Question: I'm building the portfolio of my site. I want to show off a 3x3 grid of my work. I'm trying to write a javascript code that will render gray blocks as placeholders so that the total of squares (including the shots) is 9.

'''
function inventBlank() {
// define variables
var shot = document.getElementById('shot'),
a = document.getElementById('a'),
div = document.createElement('div');
// insertAfter function
function insertAfter(referenceNode, newNode) {
referenceNode.parentNode.insertBefore(newNode, referenceNode.nextSibling);
}
// if existing shots is less than 9...
if (shot < 9) {
// render gray boxes until 9
for (var i = 0; i < 10; i++) {
var div = document.createElement('div');
div.className = "shot";
div.insertAfter(a, div);
// insert new element "div" after "a"
}
}
}
inventBlank();
// call anonymous function
'''
I try to use this, but the console says it's an anonymous function!
Here is the <URL>
Basically, it's supposed to render gray blocks after the span. It will accomplish this by generating a div with the name of div.
I'm pretty sure the for loop is invalid! :(
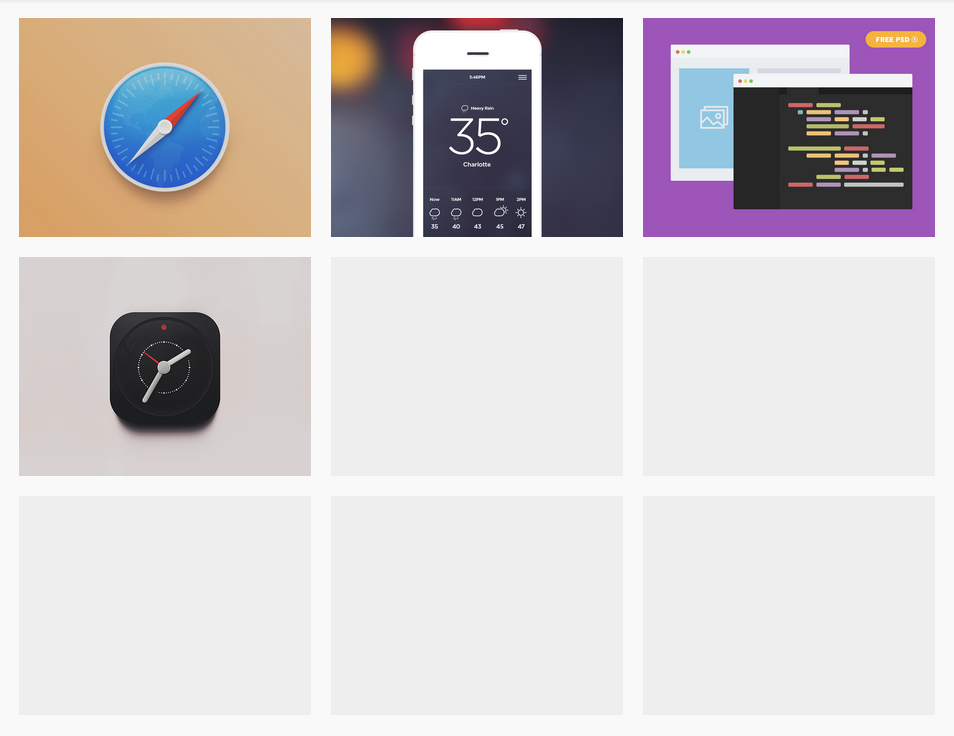
Answer: There is some fix to do , but can be a starting point
<URL>
'''
<!DOCTYPE html>
<html lang="en" xmlns="http://www.w3.org/1999/xhtml">
<head>
<meta charset="utf-8" />
<title></title>
<style>
.wrapper {
width: 960px;
margin: 0 auto;
}
img, .shot {
width: 292px;
height: 219px;
float: left;
margin: 10px;
background: #eee;
}
.clearFix{
clear:both;
}
</style>
</head>
<body>
<div class="wrapper">
<section class="main" id="main">
</section>
</div>
<script>
var shot = function (src) {
this.src = src;
};
var shots = [];
shots.push(new shot('https://d13yacurqjgara.cloudfront.net/users/332776/screenshots/<PHONE>/weather-dribbble.jpg'));
shots.push(new shot('https://d13yacurqjgara.cloudfront.net/users/332776/screenshots/<PHONE>/safari-yosemite-dribbble.jpg'));
shots.push(new shot('https://d13yacurqjgara.cloudfront.net/users/332776/screenshots/<PHONE>/browsers.jpg'));
shots.push(new shot('https://d13yacurqjgara.cloudfront.net/users/332776/screenshots/<PHONE>/blackclock-dribbble.jpg'));
shots.push(new shot(''));
shots.push(new shot(''));
shots.push(new shot(''));
shots.push(new shot(''));
shots.push(new shot(''));
function addShot(target, source) {
var div = document.createElement('div');
div.setAttribute('class', 'shot');
var img = document.createElement('img');
img.setAttribute('src', source.src);
div.appendChild(img);
target.appendChild(div);
}
function appendClear(target) {
var div = document.createElement('div');
div.setAttribute('class', 'clearFix');
target.appendChild(div);
}
var target = document.getElementById('main');
for (var i = 0; i < shots.length ; i++) {
if(i >0 && i % 3 == 0){
appendClear(target);
}
addShot(target, shots[i]);
}
</script>
</body>
</html>
'''